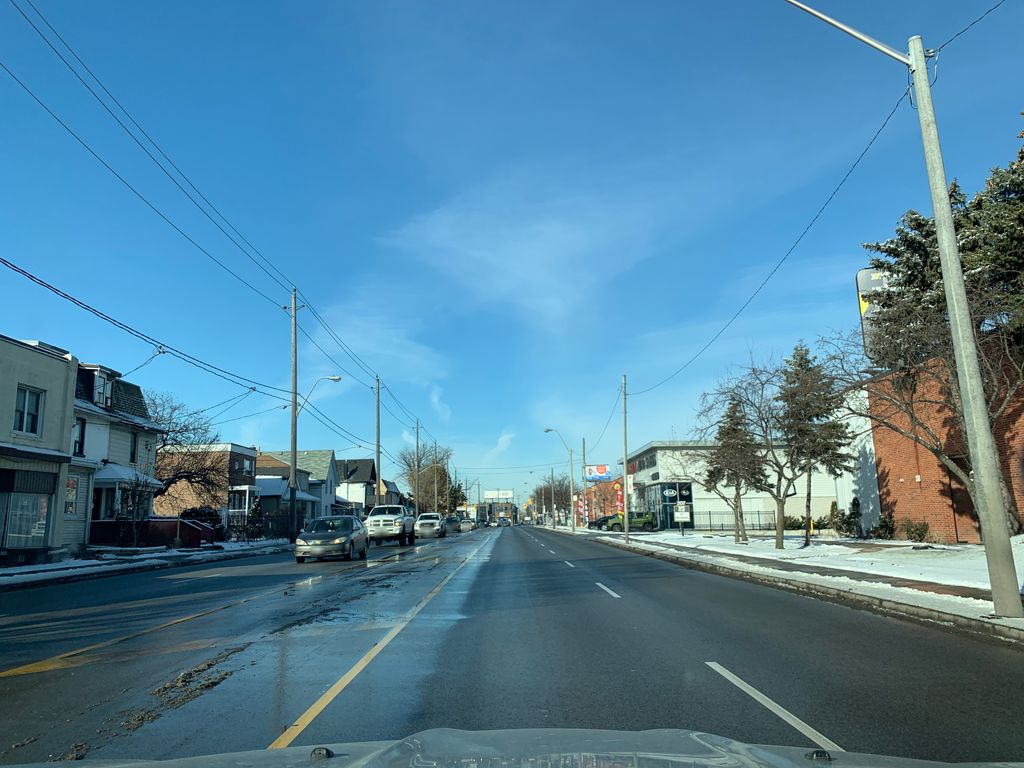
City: toronto